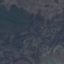
Label: HerbaceousVegetation